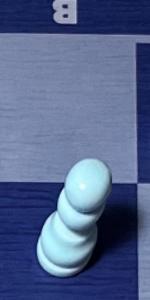
Label: Pawn_White